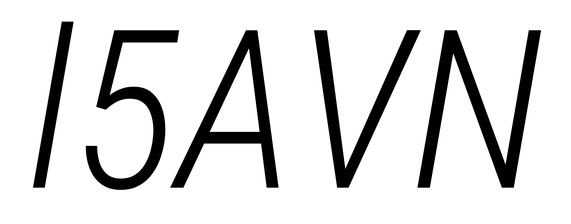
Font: Roboto-Italic_Condensed_Light_Italic